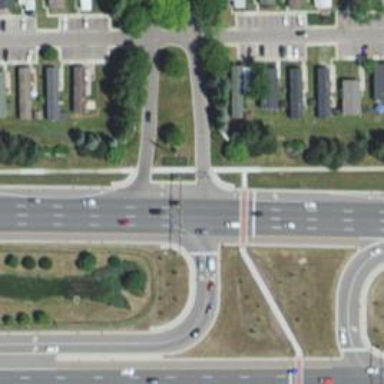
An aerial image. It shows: Traffic island located on footway.